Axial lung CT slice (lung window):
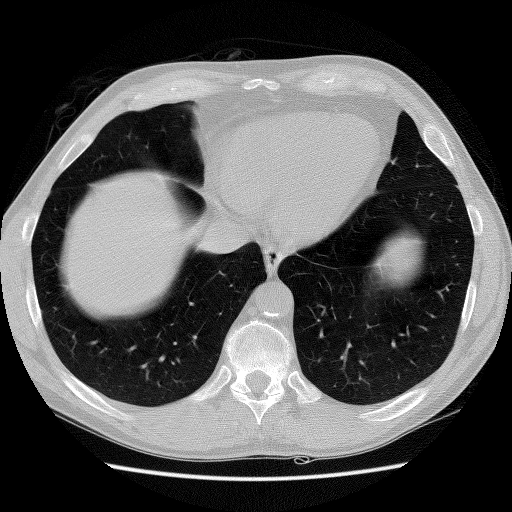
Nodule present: no